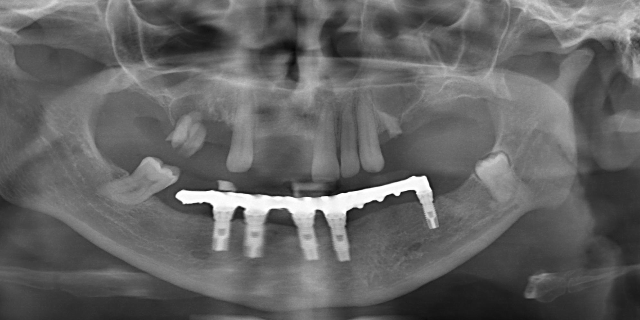
adult